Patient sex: M
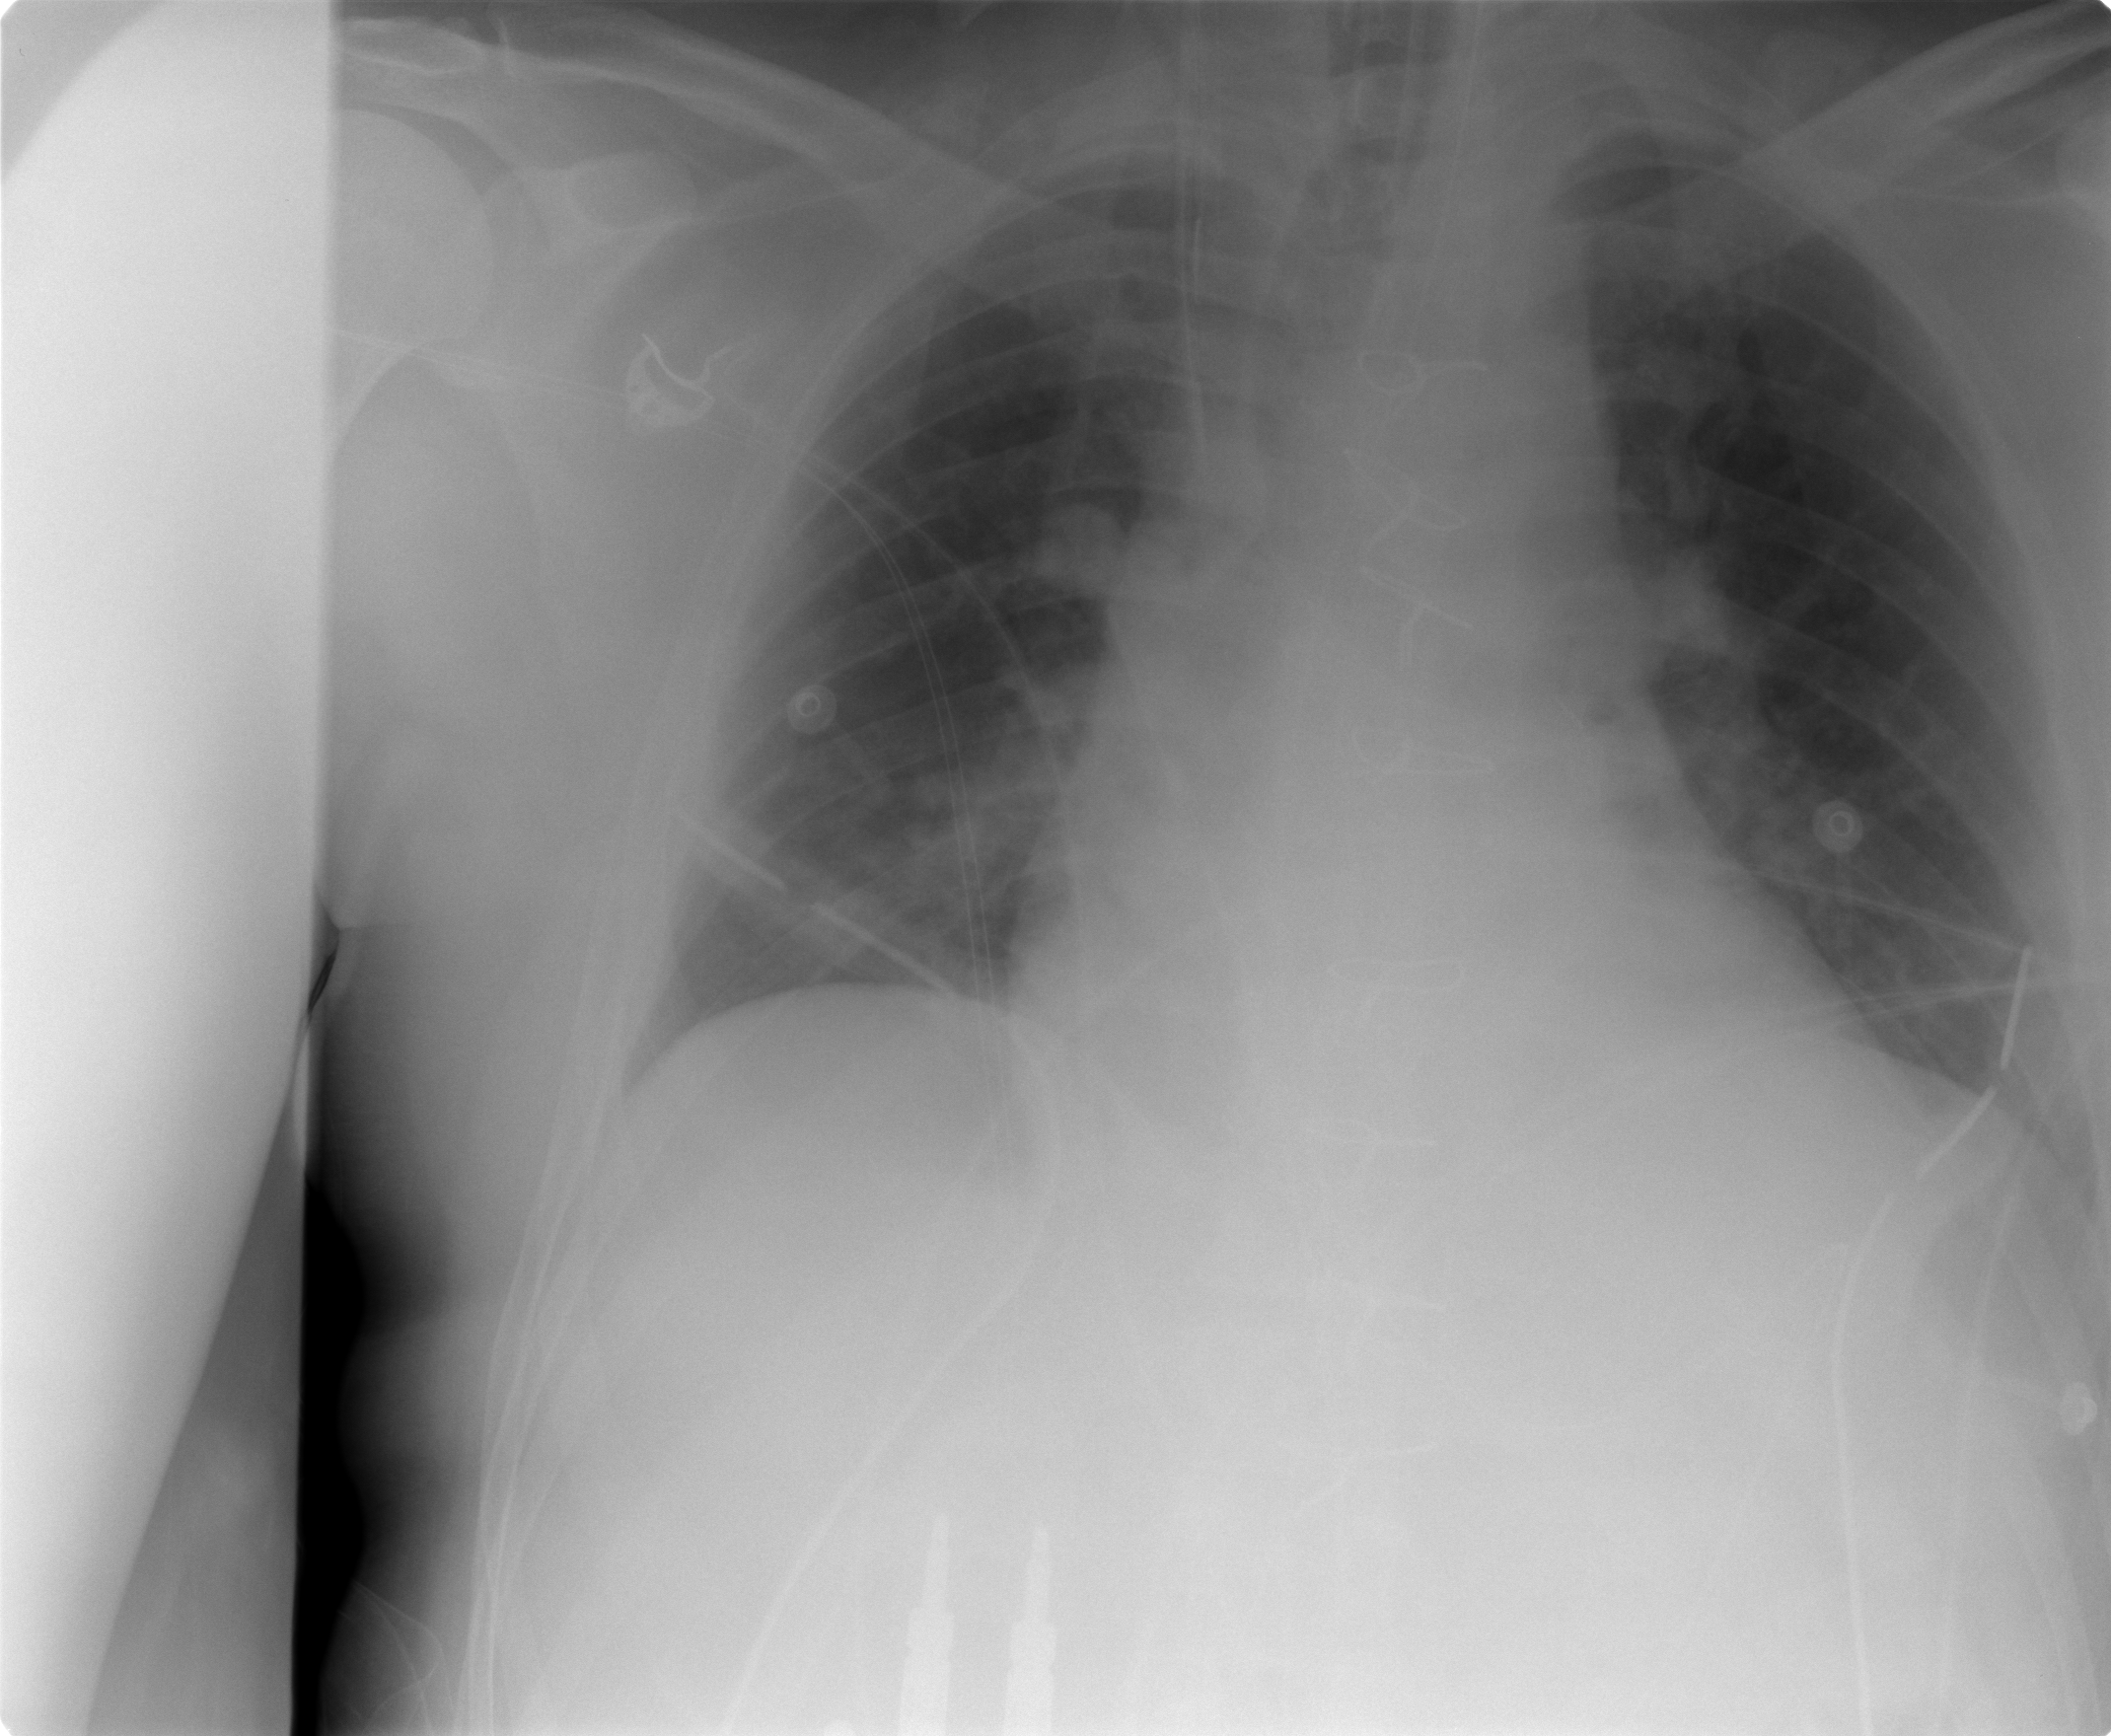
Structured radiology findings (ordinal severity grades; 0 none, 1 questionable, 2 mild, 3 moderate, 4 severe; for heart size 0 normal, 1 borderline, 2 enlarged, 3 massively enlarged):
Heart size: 0
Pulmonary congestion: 1
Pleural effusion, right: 0
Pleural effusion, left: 0
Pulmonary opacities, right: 0
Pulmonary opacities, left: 0
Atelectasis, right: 0
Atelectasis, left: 0